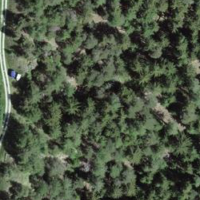
EUNIS habitat code: 43
Species observed at this site:
Vanessa atalanta
Brenthis daphne
Fabriciana adippe
Melanargia galathea